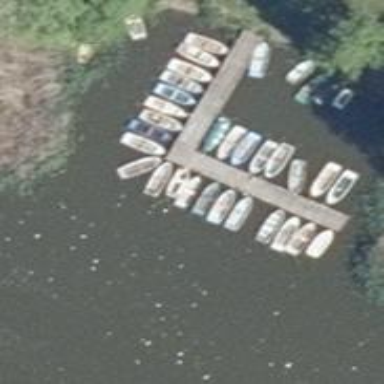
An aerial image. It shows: Commercial mooring pier.